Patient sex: M
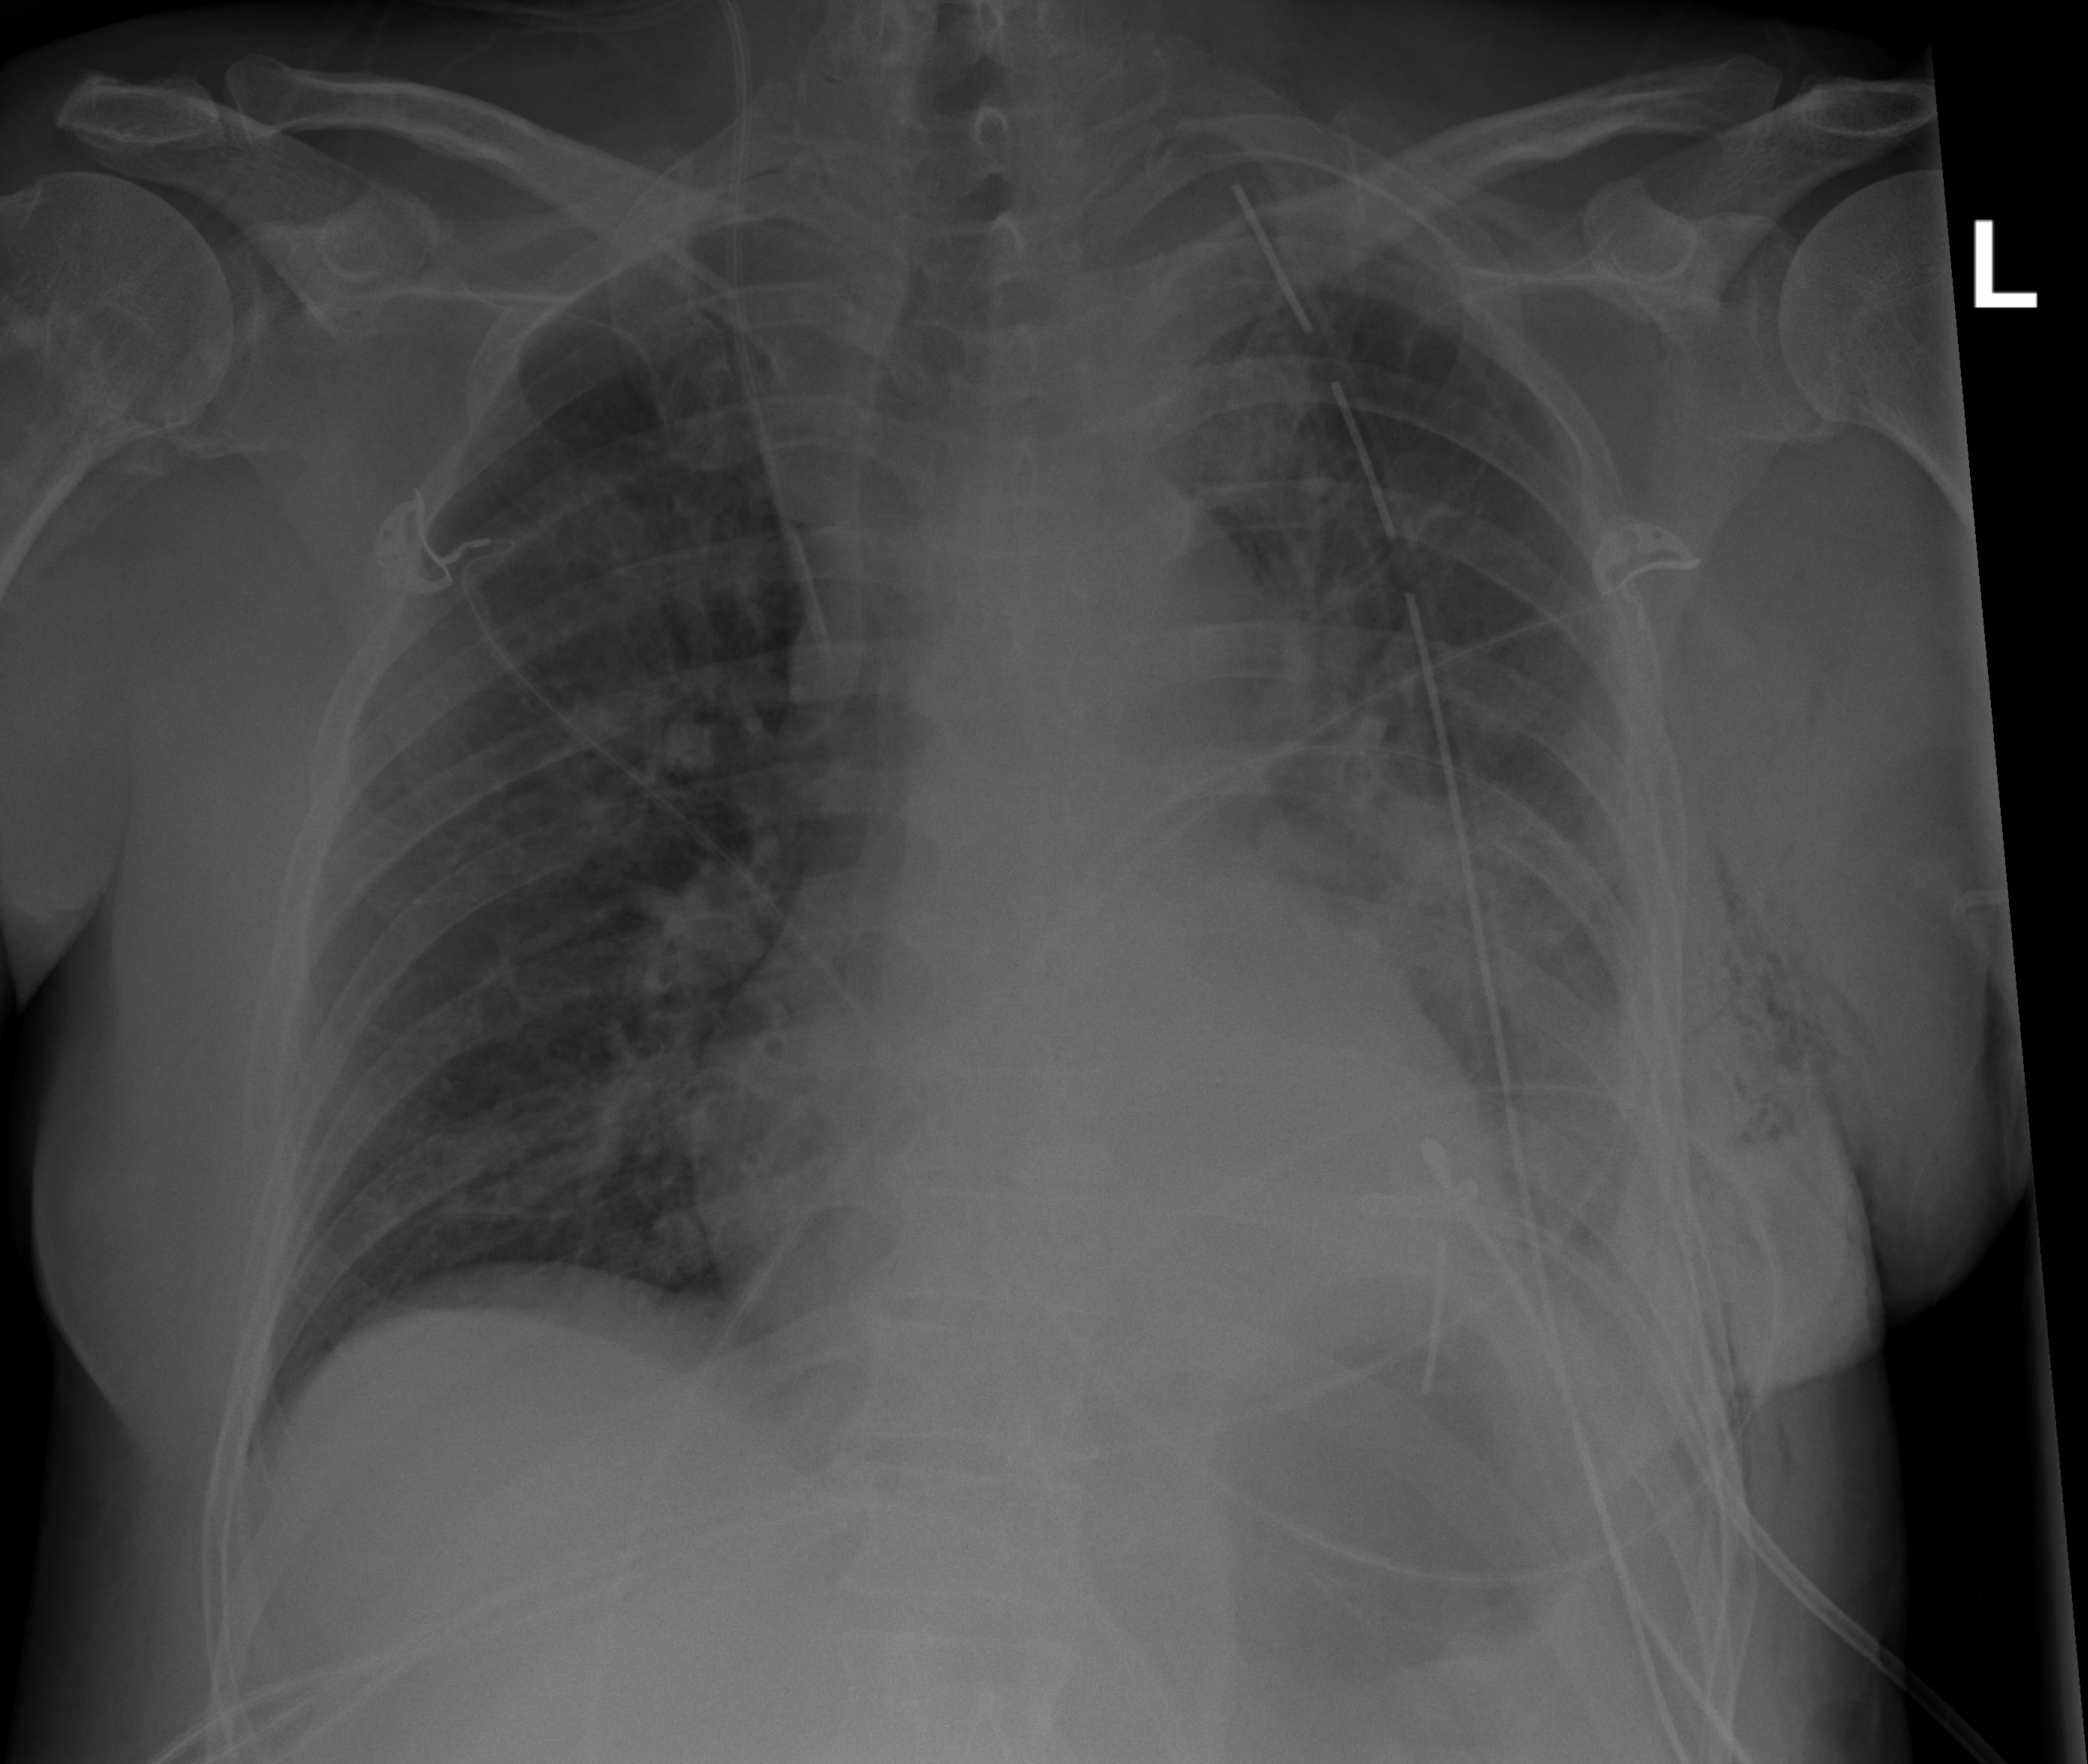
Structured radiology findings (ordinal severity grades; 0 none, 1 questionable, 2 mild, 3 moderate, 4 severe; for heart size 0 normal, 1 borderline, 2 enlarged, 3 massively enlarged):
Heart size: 2
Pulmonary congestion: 2
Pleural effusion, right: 0
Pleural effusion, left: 2
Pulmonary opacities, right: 1
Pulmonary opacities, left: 2
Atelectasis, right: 0
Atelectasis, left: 2